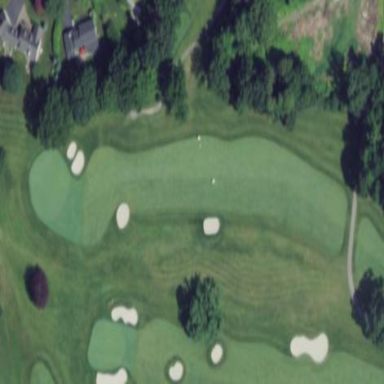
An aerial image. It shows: Golf fairway surrounded by grass.